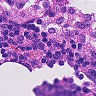
Metastatic tissue present: no